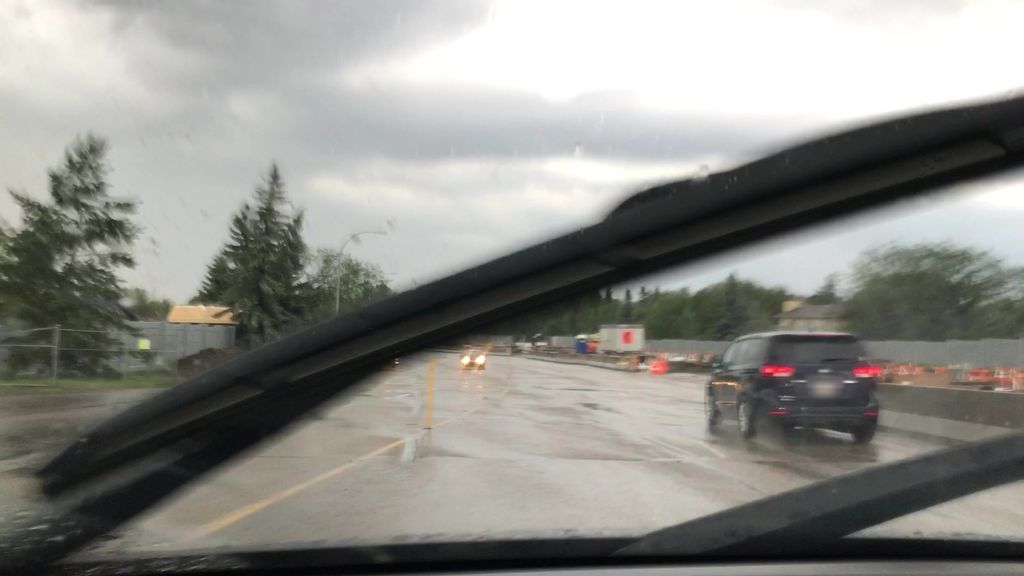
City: edmonton